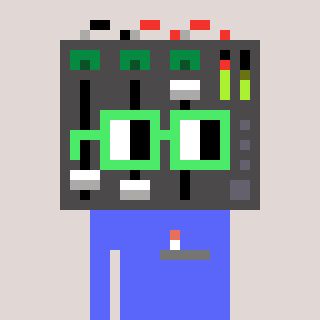
a pixel art character with square light green glasses, a mixer-shaped head and a purple-colored body on a warm background